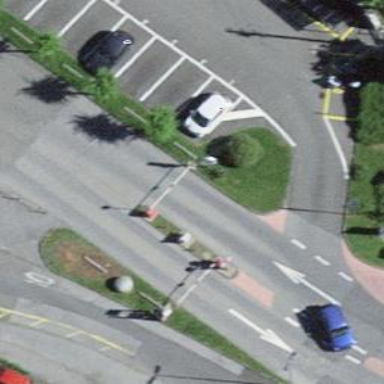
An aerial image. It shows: Lift gate barrier.